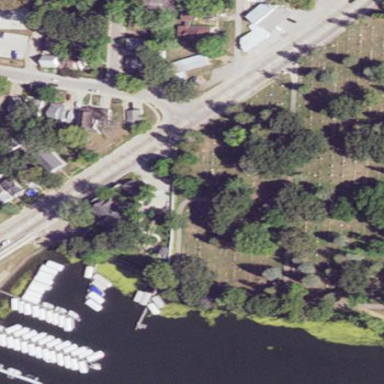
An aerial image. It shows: Cemetery.